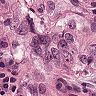
Metastatic tissue present: yes